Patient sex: F
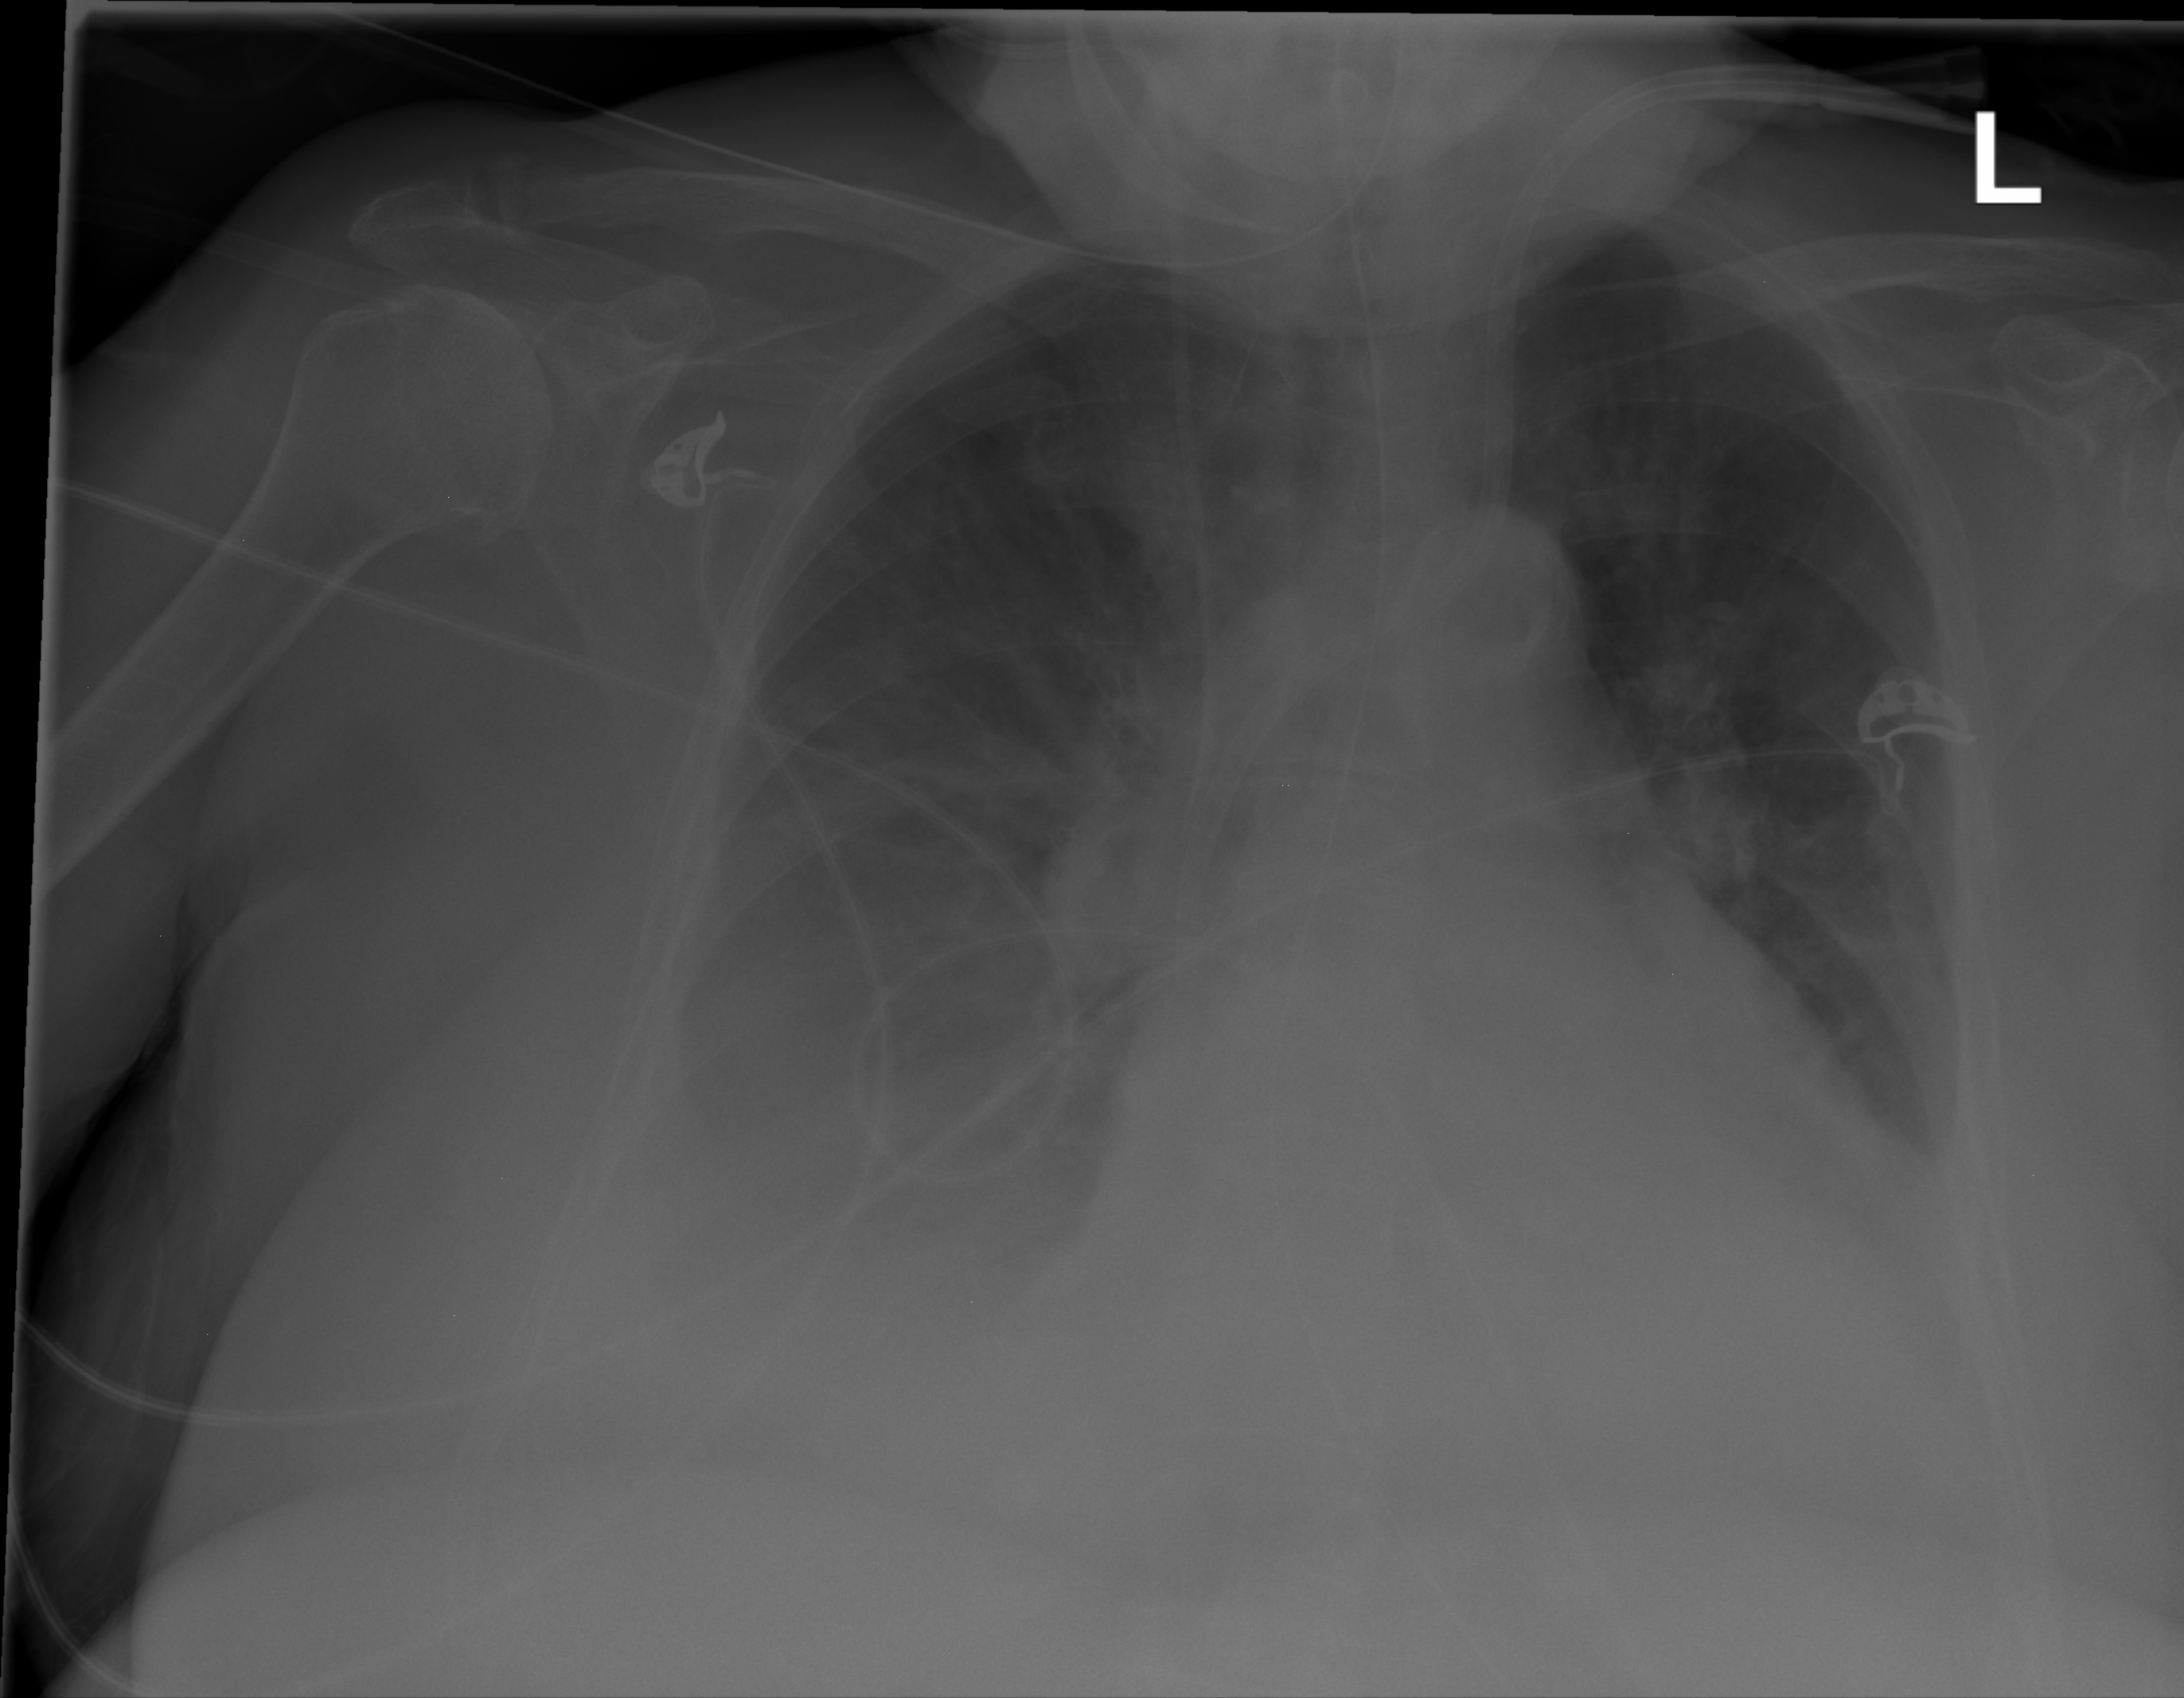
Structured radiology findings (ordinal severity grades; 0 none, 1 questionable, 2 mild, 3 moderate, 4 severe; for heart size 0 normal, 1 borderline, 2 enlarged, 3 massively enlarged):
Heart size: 1
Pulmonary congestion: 0
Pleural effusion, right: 2
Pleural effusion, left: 2
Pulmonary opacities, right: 0
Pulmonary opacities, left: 0
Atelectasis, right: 2
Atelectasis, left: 2